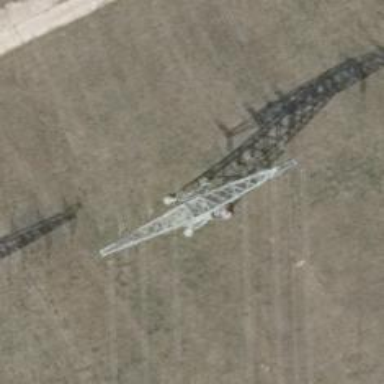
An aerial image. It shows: Power line with three cables.